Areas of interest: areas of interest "Commercial service"
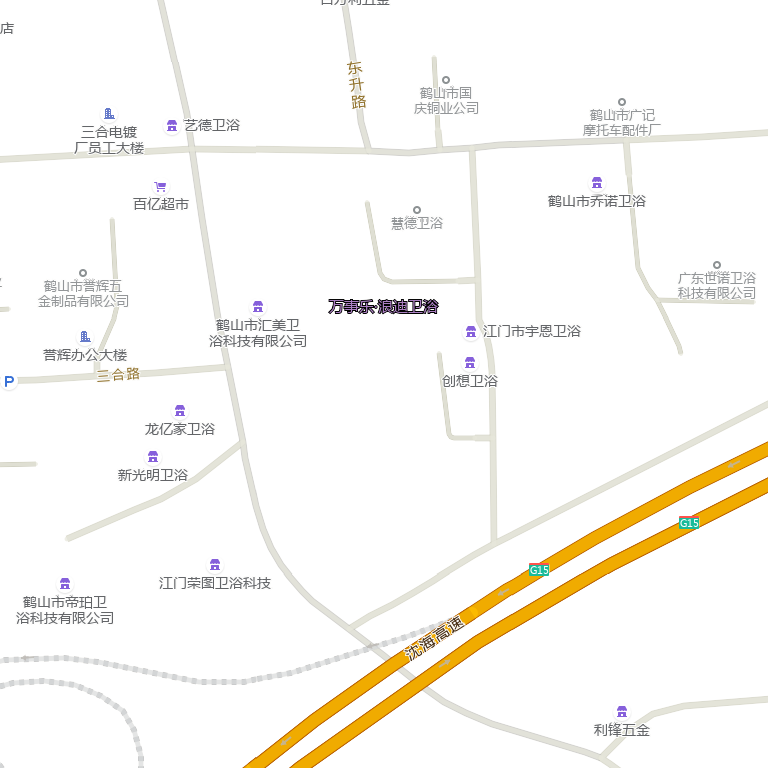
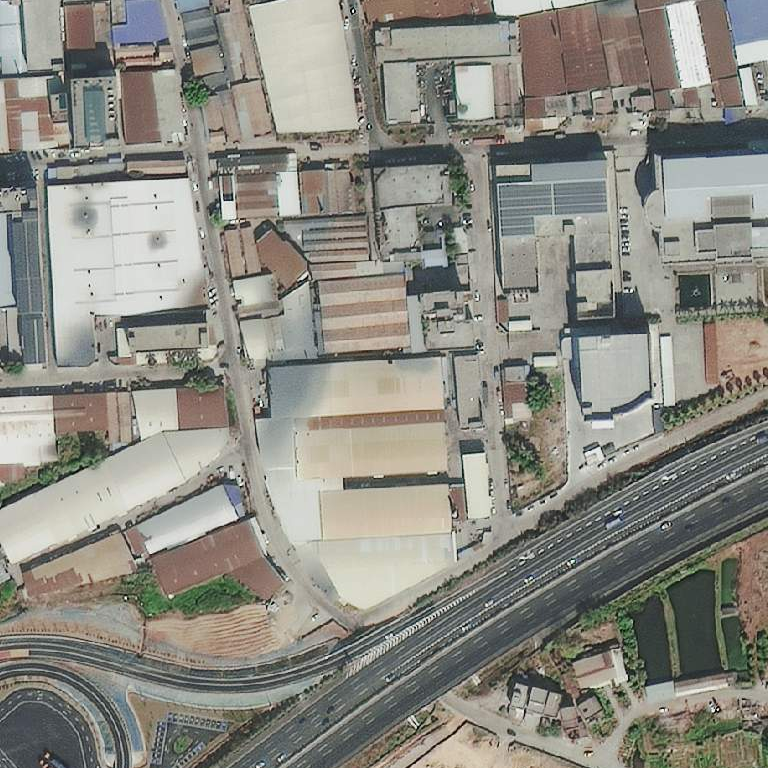